Question: I have just started using the action bar sherlock, and I have been struggling solving the border shown at the bottom of my action bar..
I am pretty sure the problem isn't caused by the background image..
'''
<style name="Theme.MyTheme" parent="@style/Theme.Sherlock.Light">
<item name="actionBarStyle">@style/Widget.MyTheme.ActionBar</item>
<item name="android:actionBarStyle">@style/Widget.MyTheme.ActionBar</item>
<item name="android:actionBarItemBackground">@drawable/states_of_actionbar</item>
<item name="actionBarItemBackground">@drawable/states_of_actionbar</item>
<item name="actionDropDownStyle">@style/DropDownStyle</item>
<item name="android:actionDropDownStyle">@style/DropDownStyle</item>
</style>
<style name="Widget.MyTheme.ActionBar" parent="android:Widget.Holo.ActionBar">
<item name="android:background">@drawable/action_bar_bg</item>
<item name="background">@drawable/action_bar_bg</item>
<item name="android:src">@drawable/action_bar_bg</item>
</style>
'''
I tried to define the above style (background) in values & values-14, but without luck..
My guess is that it is affected by holo style..
How can I get rid of the thick border?
Here is the image to clarify my problem:

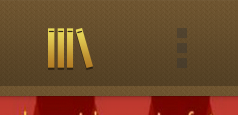
Answer: I think you try to using XY repeated background image or tiling as Action Bar background, so the problem is your background image is not height enough to cover Action Bar height and that thick border is as result of next Y tiling image.
You can fix this by increasing your image height.
Or you can use method of 'setTileModeXY(TileMode.REPEAT, TileMode.CLAMP)' from class 'android.graphics.drawable.BitmapDrawable' to make the image stretch its height while image being repeated horizontaly, then applied as your actionbar background.
Here the sample code :
'''
void onCreate(Bundle savedInstanceState) {
BitmapDrawable bg = (BitmapDrawable)getResources().getDrawable(R.drawable.your_image); // get the image as bitmap drawable
bg.setTileModeXY(TileMode.REPEAT, TileMode.CLAMP); // set the TileMode.
getSupportActionBar().setBackgroundDrawable(bg); // applied to actionbar
}
'''